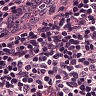
Metastatic tissue present: no